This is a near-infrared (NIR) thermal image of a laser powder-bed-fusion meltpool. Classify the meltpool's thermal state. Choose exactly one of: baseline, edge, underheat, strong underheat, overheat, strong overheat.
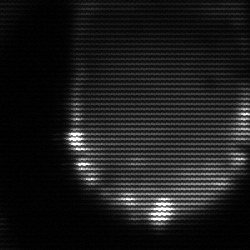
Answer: edge